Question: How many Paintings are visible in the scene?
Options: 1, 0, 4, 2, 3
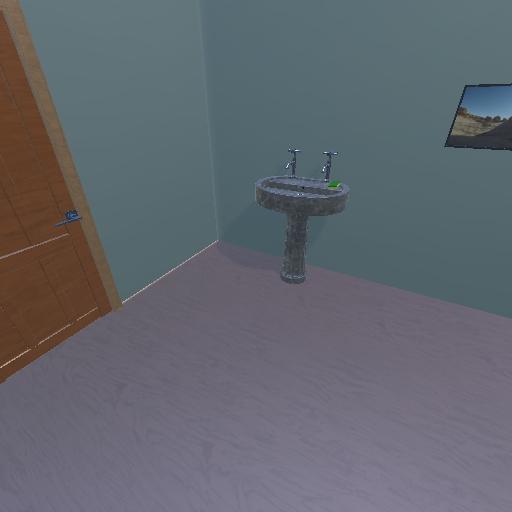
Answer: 1